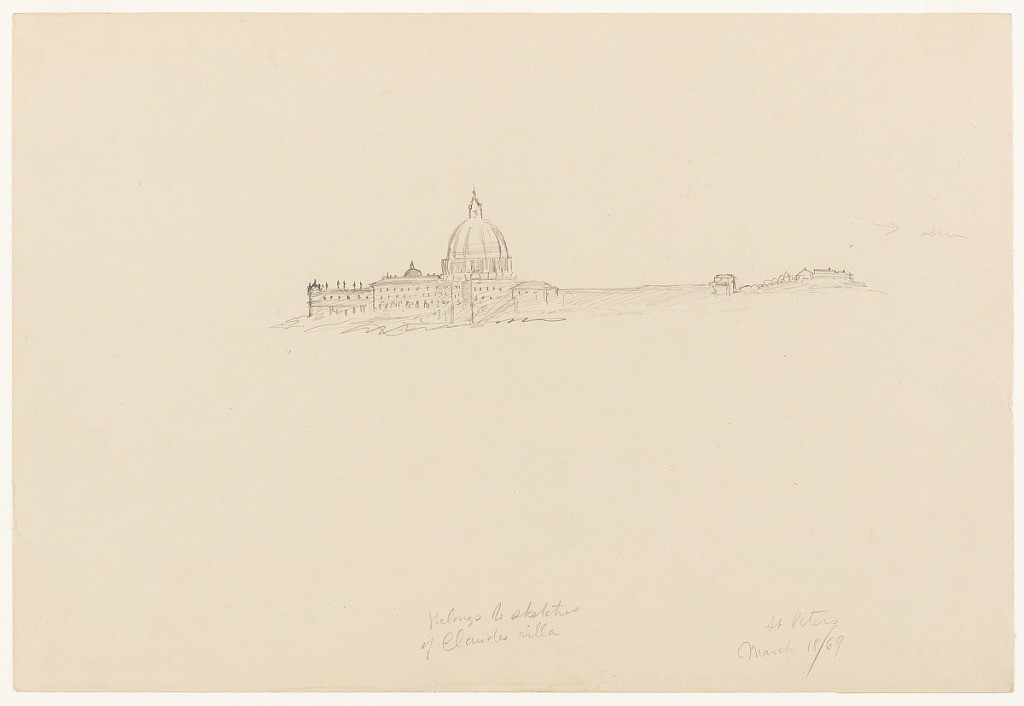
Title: St. Peter's Basilica and the Vatican Palace, Rome, Italy
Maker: Frederic Edwin Church, American, 1826–1900
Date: March 18, 1869
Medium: Graphite on tan wove paper
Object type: Drawing
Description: Architecture sketch showing a view of St. Peter's Basilica and the Vatican Palace viewed from the banks for Tiber in Rome, northwest of the buildings. The basilica's immense dome is shown at center left, while its facade statues are visible beside it at left. A long wing of the Vatican Palace extends towards a hill at right.